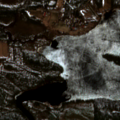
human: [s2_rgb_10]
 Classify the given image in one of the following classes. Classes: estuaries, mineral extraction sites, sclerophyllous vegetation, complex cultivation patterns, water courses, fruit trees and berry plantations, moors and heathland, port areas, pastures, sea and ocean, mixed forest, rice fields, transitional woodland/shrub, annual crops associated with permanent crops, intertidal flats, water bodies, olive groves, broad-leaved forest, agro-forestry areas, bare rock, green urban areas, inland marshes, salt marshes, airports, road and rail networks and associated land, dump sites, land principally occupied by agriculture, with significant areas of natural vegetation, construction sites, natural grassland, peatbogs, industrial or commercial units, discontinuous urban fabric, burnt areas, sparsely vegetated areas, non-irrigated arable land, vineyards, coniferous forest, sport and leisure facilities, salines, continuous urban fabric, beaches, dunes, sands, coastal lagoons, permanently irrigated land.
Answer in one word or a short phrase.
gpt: land principally occupied by agriculture, with significant areas of natural vegetation, coniferous forest, mixed forest, water bodies